Question: I use Core Data with a NSFetchResultController in one of my apps. I'm looking for ways to improve performance, and one problem I have is with my UITableViewController. It's a bit jaggery. I've used Instruments 'Time Profiler' and I found the following:

It seem to be called from the following method:
'''
- (CGFloat)tableView:(UITableView *)tableView heightForRowAtIndexPath:(NSIndexPath *)indexPath
{
[...]
Post *cellPost = [self.fetchedResultsController objectAtIndexPath:indexPath];
[...]
}
'''
I wonder if there is a way to solve this? Or can it be something else that is causing the performance hiccup?
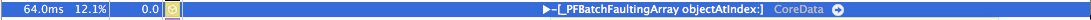
Answer: PFBatchFaultingArray is the kind of array you get back from executing a fetch that was configured like <URL>. It acts like a regular array, but it's '-objectAtIndex:' method will actually fetch a 'fetchBatchSize'-ed group of objects from disk if needed. This can be slow, but it does keep memory usage low, because only 'fetchBatchSize' many objects need to actually be in memory, not '[array count]' many.
You could try configuring your fetch request with a batch size of 0, to disable this. Just be sure you can fit all the objects you need in memory.
Optimizing your app's Core Data performance may be a lot more involved than just that one change, though! There's a good overview of techniques in the
<URL>.